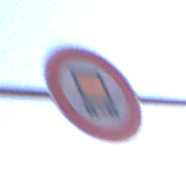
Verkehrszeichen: VerbotKennzeichnungspflichtigeKraftfahrzeugeGefaehrlicheGueter
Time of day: SunriseSunset
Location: Outdoor (Nature)
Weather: Clear
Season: NotSpecified
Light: Natural